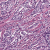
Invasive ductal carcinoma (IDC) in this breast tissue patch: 1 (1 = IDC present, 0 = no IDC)